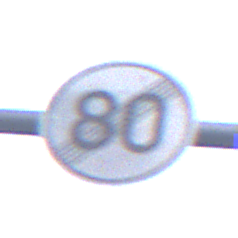
Verkehrszeichen: EndeGeschwindigkeit80
Umgebung: Outdoor, Nature
Tageszeit: SunriseSunset
Wetter: PartlyCloudy
Licht: Natural
Jahreszeit: NotSpecified
Kontrast: LowContrast